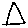
Label: triangle